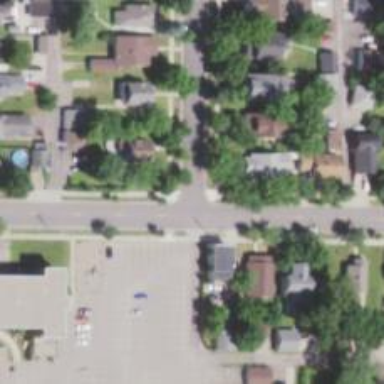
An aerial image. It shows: Residential road with separate sidewalk.